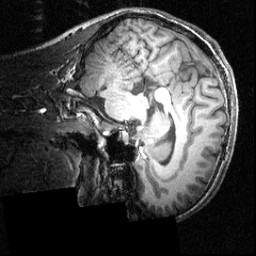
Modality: T1w
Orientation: sagittal
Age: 18
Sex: male
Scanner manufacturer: siemens
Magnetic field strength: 3.951 T
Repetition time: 1.5 s
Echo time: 0.00335 s